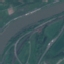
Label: River